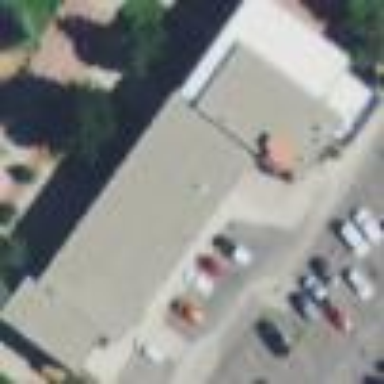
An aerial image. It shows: Kindergarten building.